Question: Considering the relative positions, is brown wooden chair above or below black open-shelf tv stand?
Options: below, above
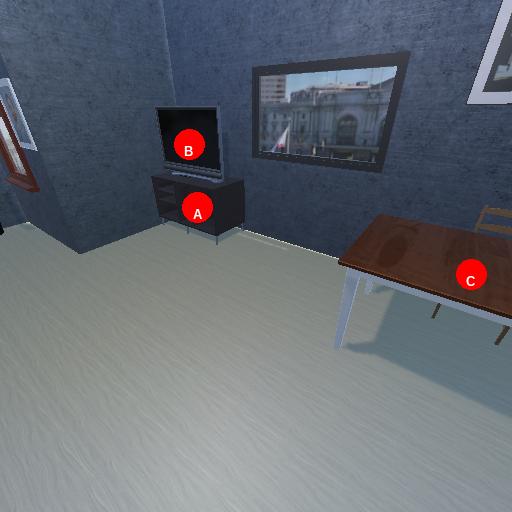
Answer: below